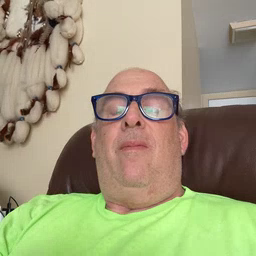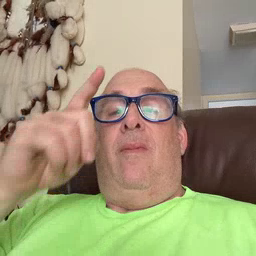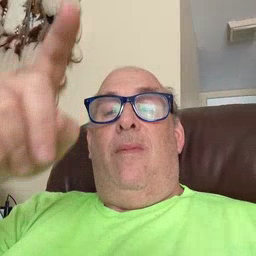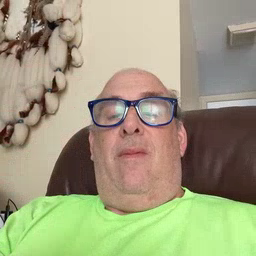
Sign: there